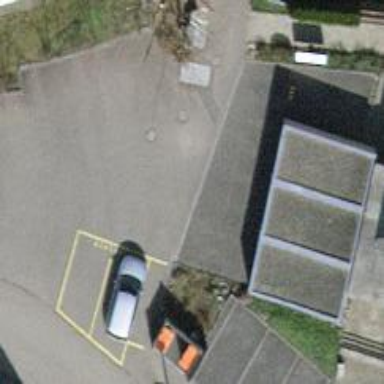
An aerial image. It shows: Paved footway.